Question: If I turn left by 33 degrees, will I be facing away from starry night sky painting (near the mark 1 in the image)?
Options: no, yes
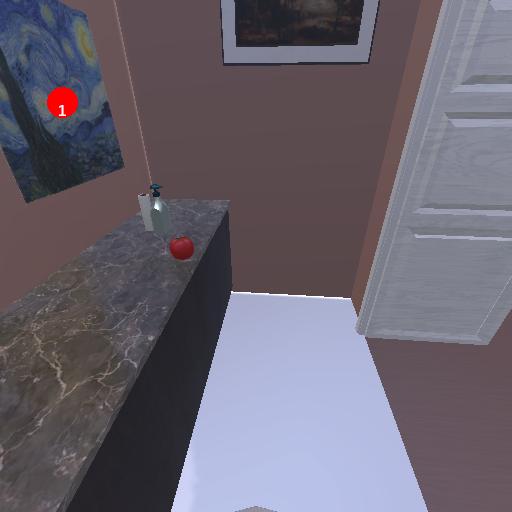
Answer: no